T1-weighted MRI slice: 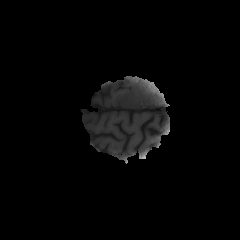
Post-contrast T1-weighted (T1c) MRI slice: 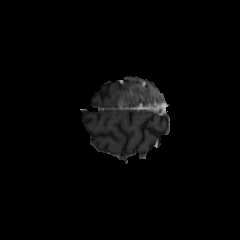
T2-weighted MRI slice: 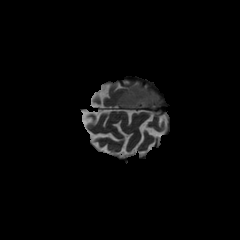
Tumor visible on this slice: yes